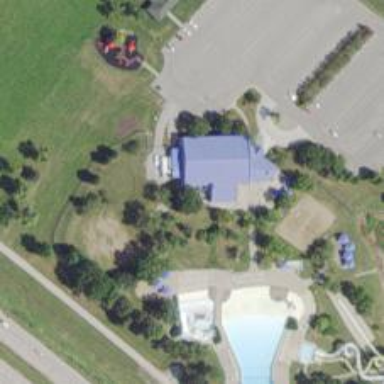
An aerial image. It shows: Water slide attraction.